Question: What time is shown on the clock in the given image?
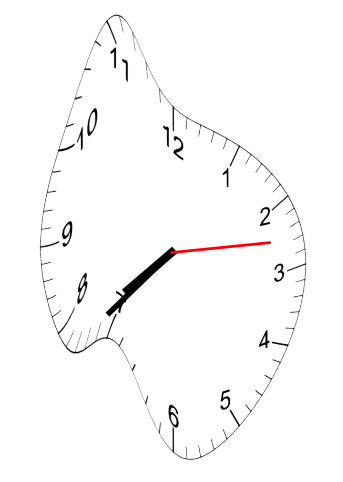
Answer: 07:37:13